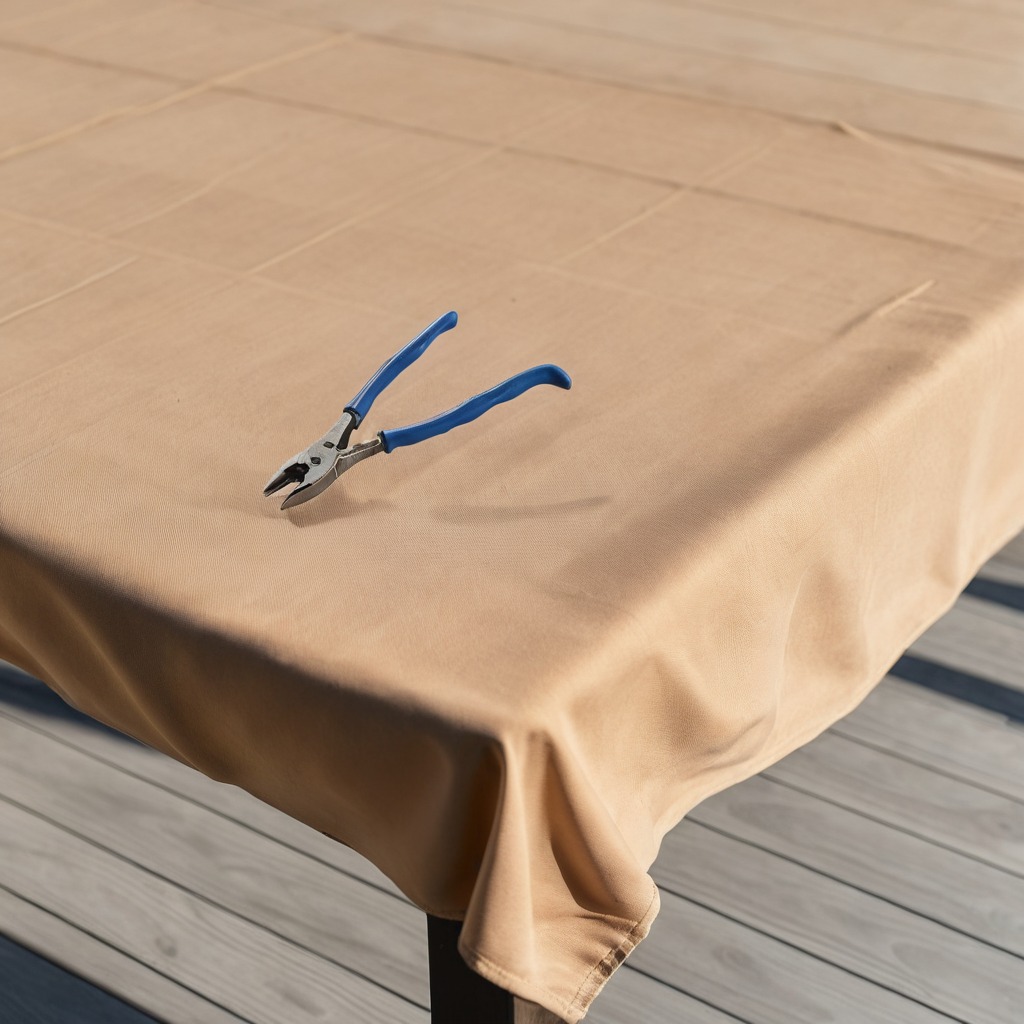
A plier lies on the wooden table in the outdoor workshop.